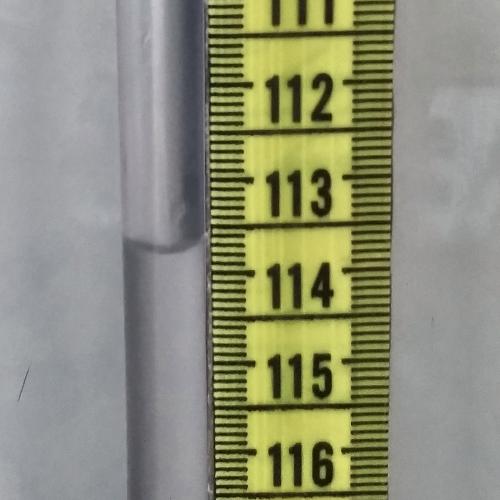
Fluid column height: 113.7 cm